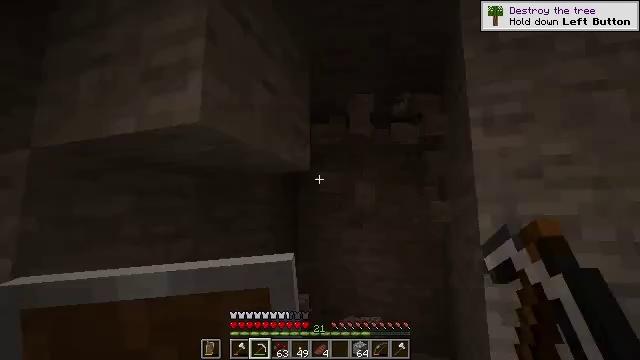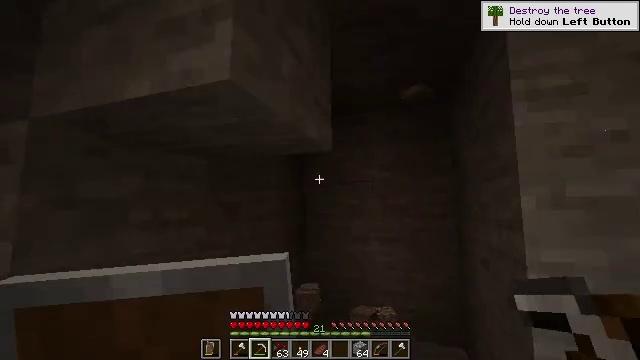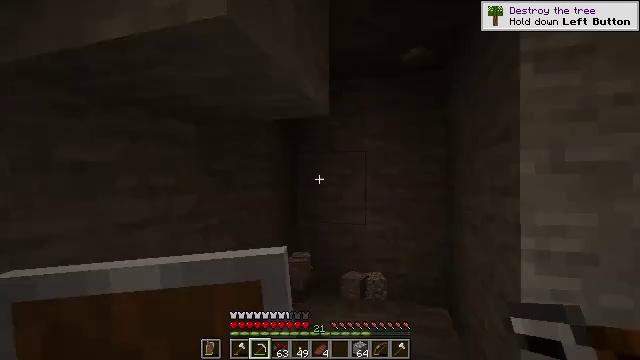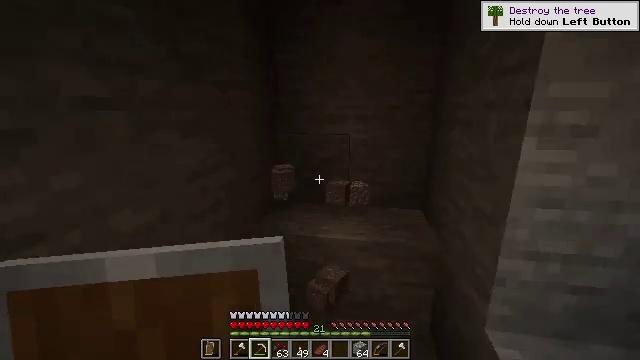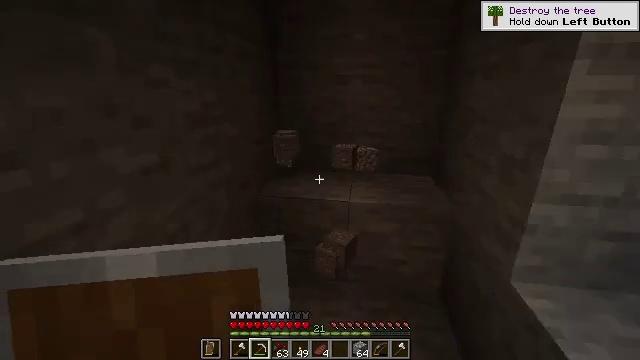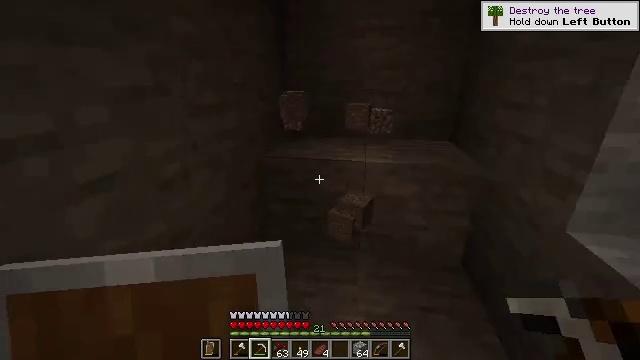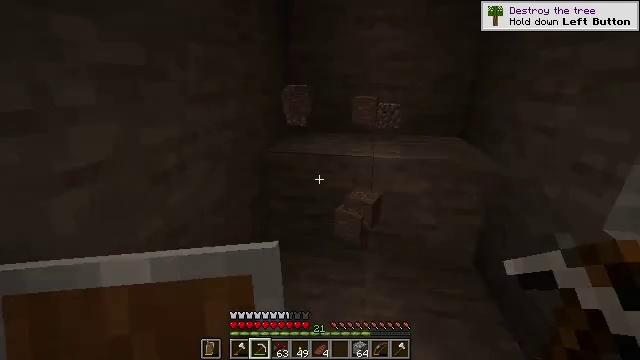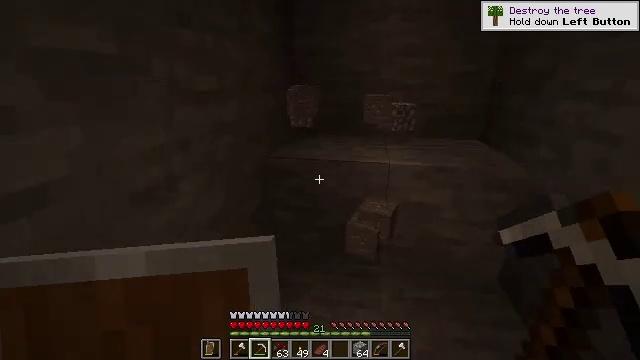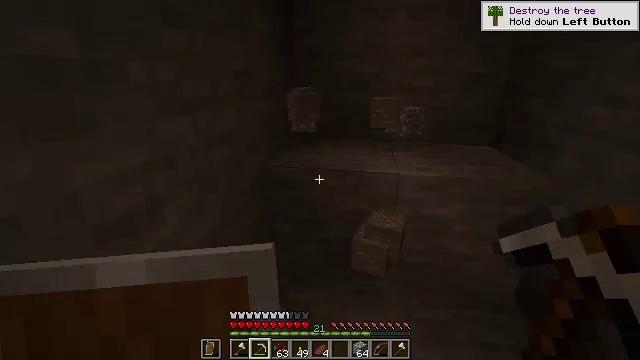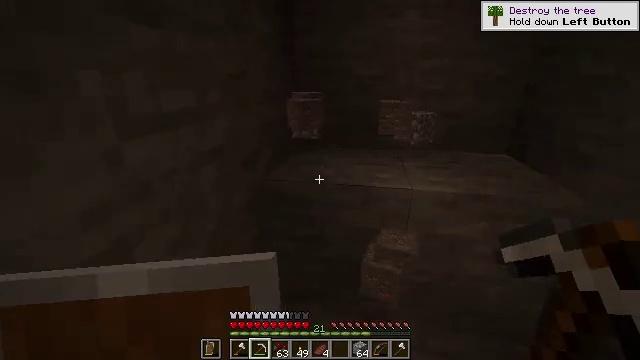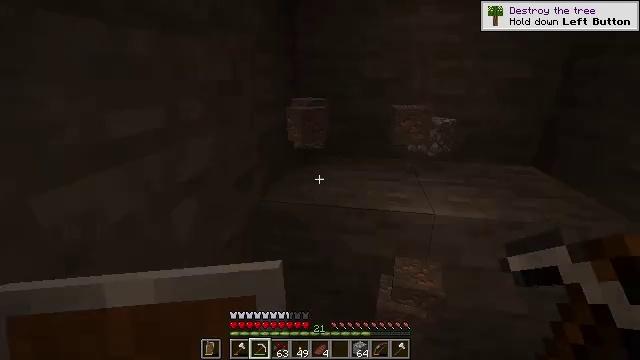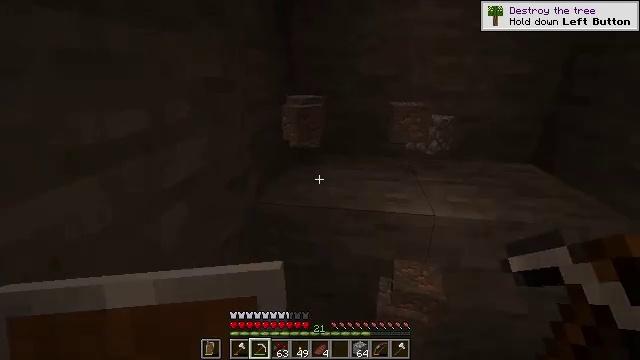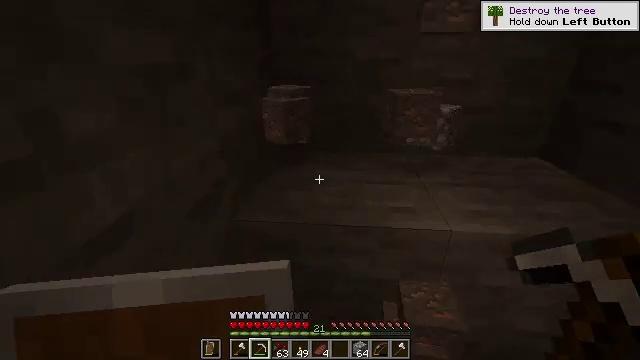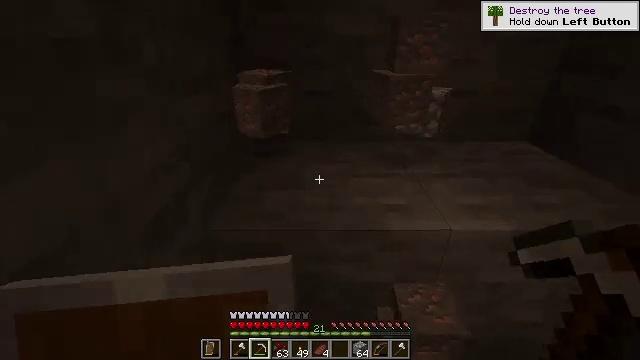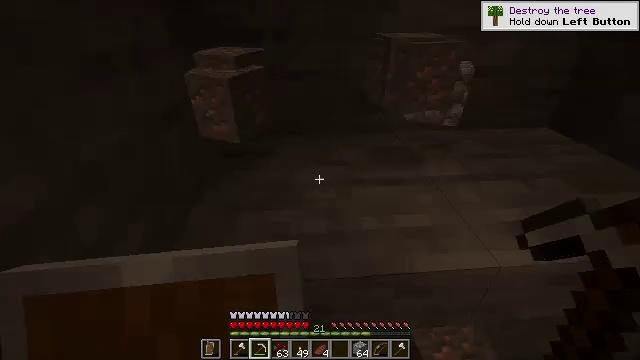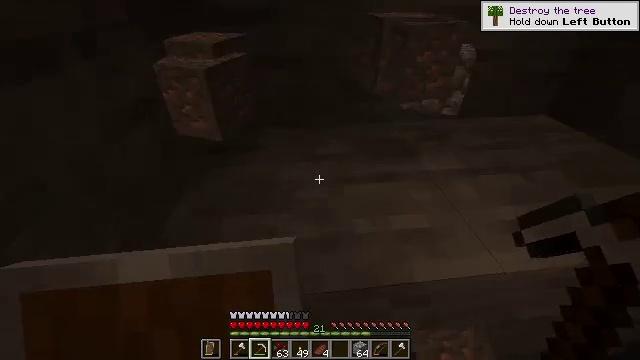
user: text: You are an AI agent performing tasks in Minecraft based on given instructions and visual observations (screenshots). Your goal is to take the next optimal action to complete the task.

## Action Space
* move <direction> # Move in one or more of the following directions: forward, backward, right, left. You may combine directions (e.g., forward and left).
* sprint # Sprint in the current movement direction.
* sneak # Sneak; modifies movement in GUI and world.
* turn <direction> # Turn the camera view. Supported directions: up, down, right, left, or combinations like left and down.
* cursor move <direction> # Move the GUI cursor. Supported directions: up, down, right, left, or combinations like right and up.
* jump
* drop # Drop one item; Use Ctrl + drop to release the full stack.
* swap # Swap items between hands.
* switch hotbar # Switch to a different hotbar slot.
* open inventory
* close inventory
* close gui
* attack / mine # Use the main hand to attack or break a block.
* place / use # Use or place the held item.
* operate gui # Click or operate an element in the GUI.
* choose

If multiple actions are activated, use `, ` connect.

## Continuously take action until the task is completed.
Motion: motion action
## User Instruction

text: Drop a block of andesite.
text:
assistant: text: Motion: move forward and move left, turn down
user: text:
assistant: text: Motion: move forward and move left, turn right and down
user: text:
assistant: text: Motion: move forward and move left, turn right and down
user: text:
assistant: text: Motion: move forward, turn down
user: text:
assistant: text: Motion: move forward, turn down
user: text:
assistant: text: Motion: move forward
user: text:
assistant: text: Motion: move forward
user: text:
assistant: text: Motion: move forward
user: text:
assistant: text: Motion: move forward
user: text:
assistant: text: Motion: move forward
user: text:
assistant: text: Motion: move forward, turn right
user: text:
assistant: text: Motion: move forward, turn right and down
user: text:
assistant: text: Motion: move forward, turn right and down
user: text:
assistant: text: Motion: move forward, turn right and down
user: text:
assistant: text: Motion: move forward, turn right and down
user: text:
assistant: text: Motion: move forward, turn right and down, jump
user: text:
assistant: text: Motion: move forward, turn right and down, jump
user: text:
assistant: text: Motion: move forward, turn down, jump
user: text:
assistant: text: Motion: move forward, turn down, jump
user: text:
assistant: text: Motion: move forward, turn down, jump
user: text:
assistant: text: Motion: move forward, jump
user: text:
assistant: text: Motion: move forward, jump
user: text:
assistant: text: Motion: move forward, turn left and down
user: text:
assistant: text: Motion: move forward and move right, turn left and down
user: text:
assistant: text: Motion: move forward and move right, turn left and down
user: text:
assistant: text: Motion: move forward and move right, turn left
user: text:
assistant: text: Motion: move forward and move right, turn left and up
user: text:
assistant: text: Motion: turn left and up
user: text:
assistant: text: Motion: turn left and up
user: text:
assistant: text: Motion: turn left and up